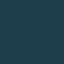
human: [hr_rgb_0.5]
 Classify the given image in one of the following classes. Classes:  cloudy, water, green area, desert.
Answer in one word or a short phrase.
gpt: water